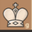
Piece: wK